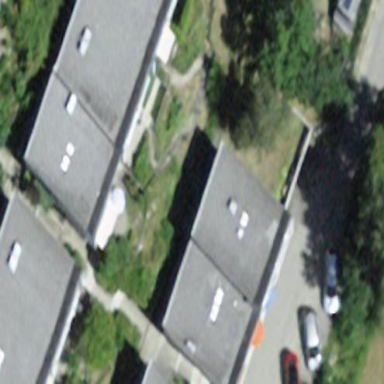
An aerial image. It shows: Apartment building with skillion roof shape.